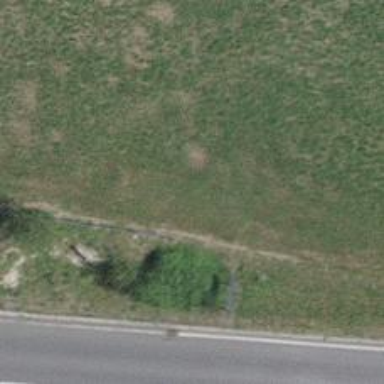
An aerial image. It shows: Footway with woodchips surface.